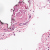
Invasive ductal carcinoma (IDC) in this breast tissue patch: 0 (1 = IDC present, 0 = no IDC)